Question: I am not able to get past this problem. Browsed through many forums. Pls help:
> org.springframework.beans.factory.BeanDefinitionStoreException:
Unexpected exception parsing XML document from ServletContext resource
[/WEB-INF/applicationContext.xml]; nested exception is
javax.xml.parsers.FactoryConfigurationError: Provider for
javax.xml.parsers.DocumentBuilderFactory cannot be found.
I have included all the jar files in xerces bin.
Following is my WEB-INF/lib structure:

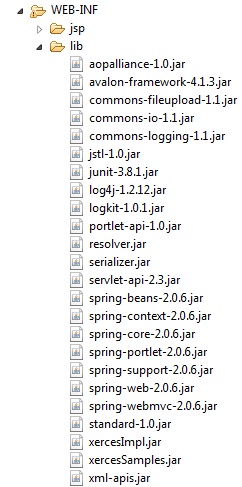
Answer: I could resolve the above problem entirely, by setting the order in which classloader should load the xerces jar files (WAR->EAR->Server). The following link is taken from Xerces site at Apache. It helps to resolve the above issue for Websphere Portal/WAS:
<URL>